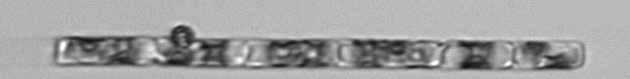
Label: Guinardia_delicatula